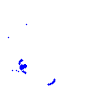
Particle: kaon